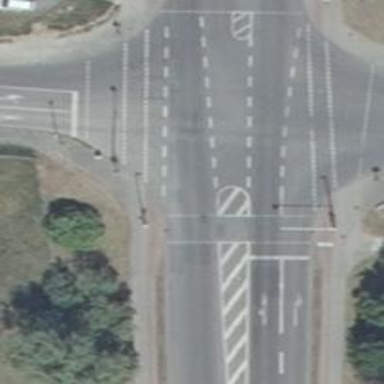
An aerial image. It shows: Traffic signal crossing.